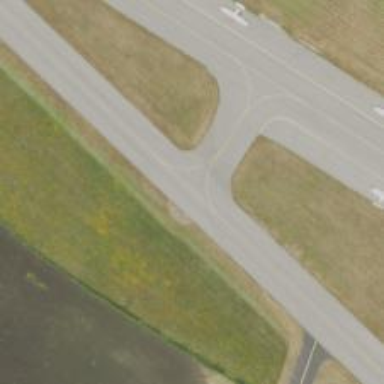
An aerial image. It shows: Image of taxiway at airport.